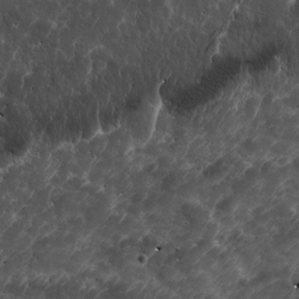
Label: non_frost